Question:
I was scratching my head all the way through to get this problem solved my self but unfortunately i couldn't.
So my problem is i have multiple values corresponding to one lectures so i made lectureTpPbl,lectureToProfessor,lecturetoStudyProgram relation of type one to many relationship as shown in image.
i saved into the DB like below:
'''
-(void)saveToDatabase:(NSMutableDictionary *)inData{
LectureDetails *lectureDetail = (LectureDetails *)[NSEntityDescription insertNewObjectForEntityForName:@"LectureDetails" inManagedObjectContext:context];
[lectureDetail setAverageRating:[inData valueForKey:kLectureAverageRating]];
[lectureDetail setCategoryID:[inData valueForKey:kLectureCategoryID]];
[lectureDetail setCategoryName:[inData valueForKey:kLectureCategoryName]];
[lectureDetail setLectureID:[inData valueForKey:kLectureID]];
[lectureDetail setSemesterID:[inData valueForKey:@"SemesterID"]];
[lectureDetail setStartTime:[inData valueForKey:kLectureStartTime]];
[lectureDetail setRatingType:[inData valueForKey:kRatingType]];
[lectureDetail setMonth:[NSNumber numberWithInt:[[[[inData valueForKey:kLectureDate] componentsSeparatedByString:@"-"] objectAtIndex:1] integerValue]]];
[lectureDetail setDateOnly:[NSNumber numberWithInt:[[[[inData valueForKey:kLectureDate] componentsSeparatedByString:@"-"] objectAtIndex:2] integerValue]]];
for (id prof in [inData valueForKey:@"Professors"]) {
ProfessorsInLecture *profData = (ProfessorsInLecture *)[NSEntityDescription insertNewObjectForEntityForName:@"ProfessorsInLecture" inManagedObjectContext:context];
profData.professorID=[NSNumber numberWithInt:[[prof valueForKey:@"ProfessorID"]integerValue]] ;
profData.professorFirstName=[prof valueForKey:@"ProfessorFirstName"];
profData.professorLastName=[prof valueForKey:@"ProfessorLastName"];
profData.ProfessorUserName=[prof valueForKey:@"ProfessorUserName"];
[lectureDetail addLectureToProfessorObject:profData];
}
for (id prog in [inData valueForKey:@"StudyPrograms"]) {
StudyProgramInLecture *stdyProgramData = (StudyProgramInLecture *)[NSEntityDescription insertNewObjectForEntityForName:@"StudyProgramInLecture" inManagedObjectContext:context];
stdyProgramData.sMID=[prog valueForKey:@"SMID"];
[lectureDetail addLectureToStudyProgramObject:stdyProgramData];
}
for (id pblData in [inData valueForKey:@"PBLs"]) {
PBLinLectures *pbl = (PBLinLectures *)[NSEntityDescription insertNewObjectForEntityForName:@"PBLinLectures" inManagedObjectContext:context];
[pbl setLecturePBLID:[pblData valueForKey:@"LecturePBLID"]];
[pbl setPBLID:[pblData valueForKey:@"PBLID"]];
[lectureDetail addLectureToPBLObject:pbl];
}
NSError *error1;
if (![context save:&error1])
{
//NSLog(@"ERROR--%@",error);
abort();
}
}
'''
all the data is getting save correctly but i am getting problem in fetching the data.
Now suppose i have to fetch a lecture whose semesterID=7 and month=12 and day=20 and (in relation table)sMID=2 and (in relation table)pBLID=4.
what i have done so far is to fetch is
'''
-(NSMutableArray *)fetchDataforMonth:(NSNumber *)month andDate:(NSNumber *)dateOnly
{
NSEntityDescription *entity = [NSEntityDescription entityForName:@"LectureDetails" inManagedObjectContext:context];
// Setup the fetch request
NSFetchRequest *request = [[NSFetchRequest alloc] init];
[request setEntity:entity];
NSPredicate *predicate = [NSPredicate predicateWithFormat:@"ANY lectureToPBL.pBLID ==%@", [NSNumber numberWithInt:[[[UserDetail sharedInstance].userDetail valueForKey:@"pBLID"]integerValue]]];
NSPredicate *pred1 =
[NSPredicate predicateWithFormat:@"(dateOnly == %@)",dateOnly];
NSPredicate *pred2 =
[NSPredicate predicateWithFormat:@"(month == %@)",month];
NSPredicate *pred3 =
[NSPredicate predicateWithFormat:@"(semesterID == %@)",[NSNumber numberWithInt:[[[UserDetail sharedInstance].userDetail valueForKey:@"semesterID"]integerValue]]];
NSPredicate *pred4 = [NSPredicate predicateWithFormat:@"ANY lectureToStudyProgram.sMID ==%@", [NSNumber numberWithInt:[[[UserDetail sharedInstance].userDetail valueForKey:@"programID"]integerValue]]];
NSArray *compPredicatesList = [NSArray arrayWithObjects:pred1,pred2,pred3,predicate,pred4, nil];
NSPredicate *CompPrediWithAnd = [NSCompoundPredicate andPredicateWithSubpredicates:compPredicatesList];
[request setPredicate: CompPrediWithAnd];
// Fetch the records and handle an error
NSError *error;
NSMutableArray *mutableFetchResults = [[context executeFetchRequest:request error:&error] mutableCopy];
return mutableFetchResults;
}
'''
If there is one sMID and one pBLID then fetching is working fine otherwise i am not getting an object in fetch result.
Suppose i have a lecture whose semesterID is 7 and month=12 and day=20 and have multiples sMID such as 1,2,3 and multiples pBLID such as =4,5,6
and i want to fetch a lecture whose month=12 and day=20 and sMID=2 and pBLID=4
Can anybody tell me how to do that?
Any Help will be appreciated.
Thanks
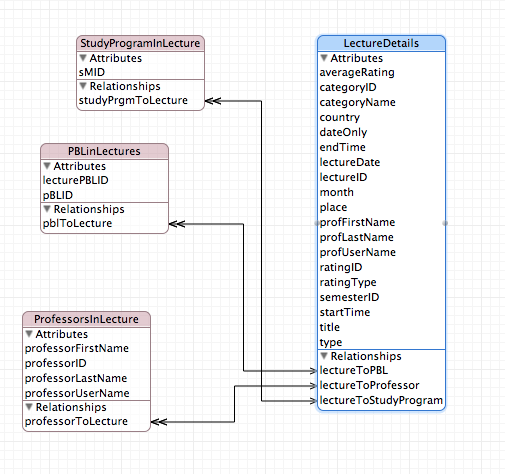
Answer: First filter the Lecturers whose month=12 and day=20 from LectureDetails entity:
'''
NSPredicate *pred = [NSPredicate predicateWithFormat:@"(month == %@) AND (dateOnly == %@) ",month, dateOnly];
[request setPredicate: pred];
NSError *error;
NSArray *lectureList = [context executeFetchRequest:request error:&error];
then filter this array with pBLID and sMID.
NSPredicate *predicate = [NSPredicate predicateWithFormat:@"(ANY lectureToStudyProgram.sMID ==%@) AND (ANY lectureToStudyPBL.pBLID ==%@)", sMID, pBLID];
lectureList = [lectureList filteredArrayUsingPredicate:predicate];
'''
Now lectureList will give you the result.